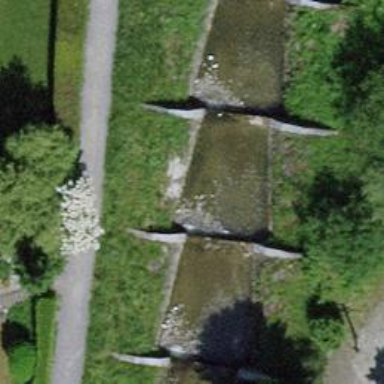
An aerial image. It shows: Weir along the waterway.